Interaction volume radius: 5 \u00c5
Interaction volume height: 25 \u00c5
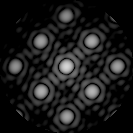
Disorder parameter: 0.03348